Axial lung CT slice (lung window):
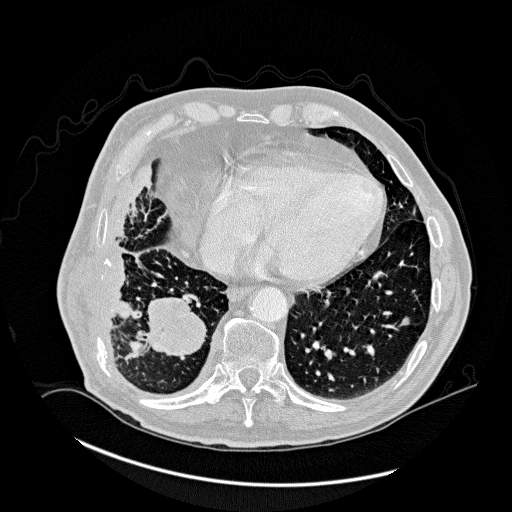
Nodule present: yes
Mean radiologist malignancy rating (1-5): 2.5